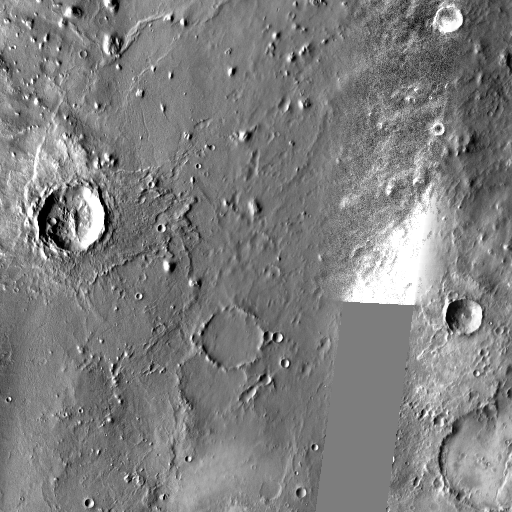
Crater classes present: Background, Other, Layered, Buried, Secondary